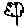
Label: tree